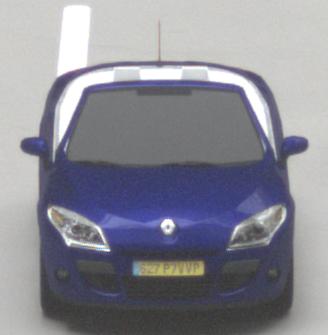
Make: Renault
Model: Mégane Coupé-Cabriolet 1.6 16V 110
Detailed model: Mégane (III) Coupé-Cabriolet
Model produced from: 2010/06
Model produced until: 2013/03
Doors: 2
Color: blue
Road condition: dry road
Daytime: midday
Contrast: medium contrast